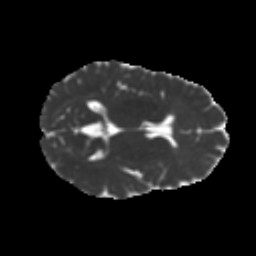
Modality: MD
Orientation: axial
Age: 42
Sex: female
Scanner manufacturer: ge
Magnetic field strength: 3 T
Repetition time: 7.8 s
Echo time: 0.0607 s